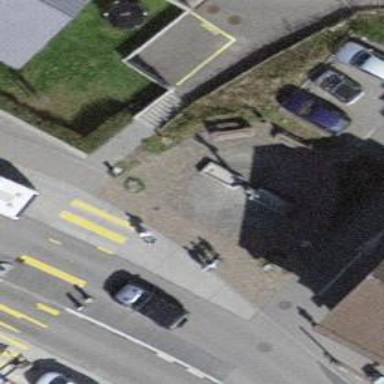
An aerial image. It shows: Wayside cross with historic significance.